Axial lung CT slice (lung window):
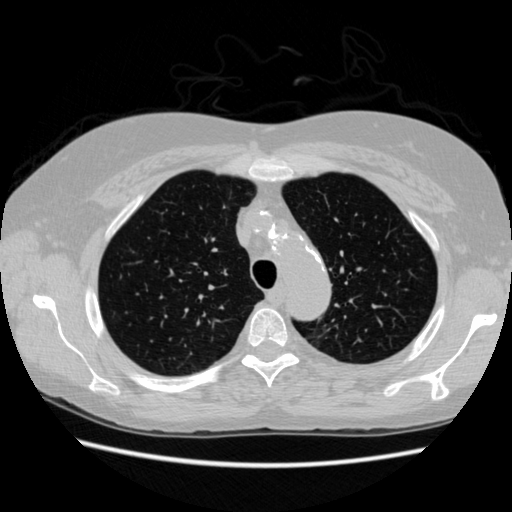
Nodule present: no